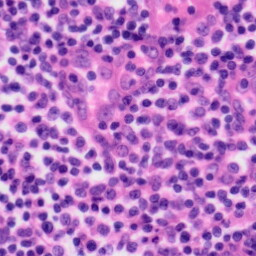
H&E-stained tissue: Tonsil